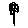
Label: flower